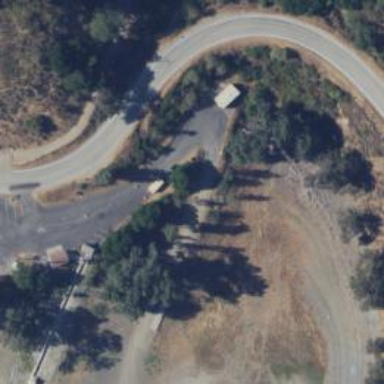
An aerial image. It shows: Slipway on asphalt service road.